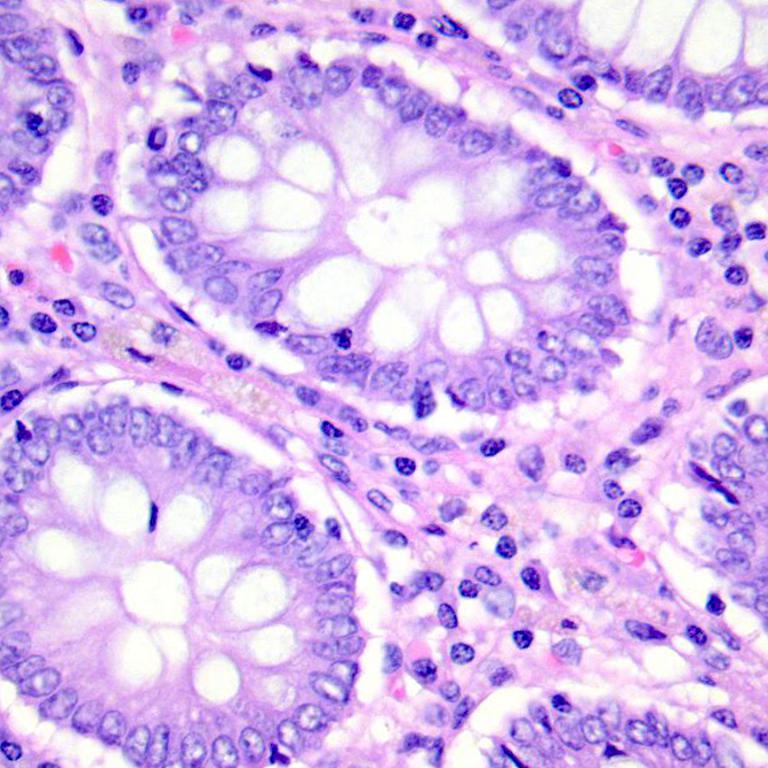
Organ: colon
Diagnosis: benign